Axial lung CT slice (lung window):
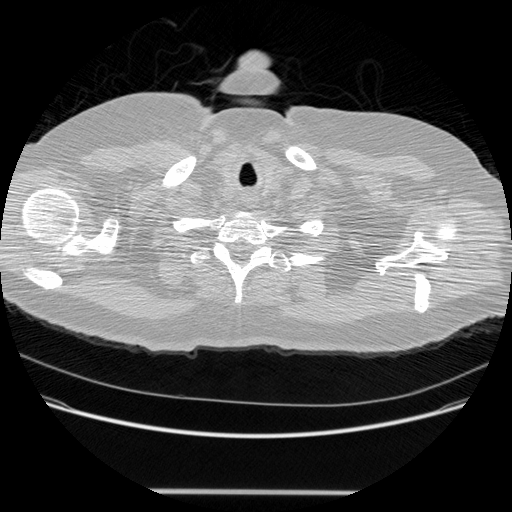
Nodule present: no